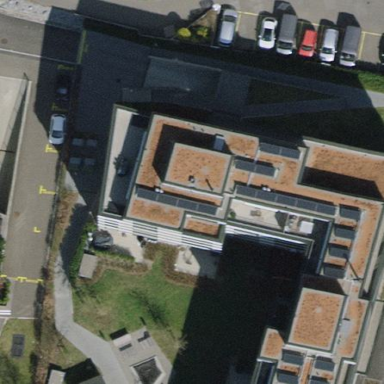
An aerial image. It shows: Building with apartments and flat roof.